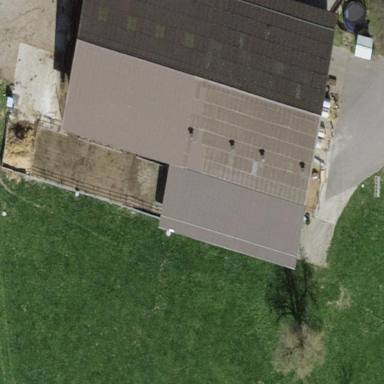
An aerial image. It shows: Farm auxiliary building.